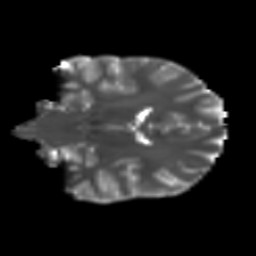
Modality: T2w
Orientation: coronal
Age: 18
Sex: female
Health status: ill
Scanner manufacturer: ge
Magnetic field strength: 3 T
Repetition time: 6.776 s
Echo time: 0.0794 s